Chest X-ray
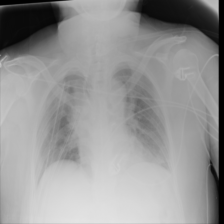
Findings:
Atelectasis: negative
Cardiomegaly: negative
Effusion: negative
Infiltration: negative
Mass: negative
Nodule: negative
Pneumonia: negative
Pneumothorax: positive
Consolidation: negative
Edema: negative
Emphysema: negative
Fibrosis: negative
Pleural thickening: negative
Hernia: negative